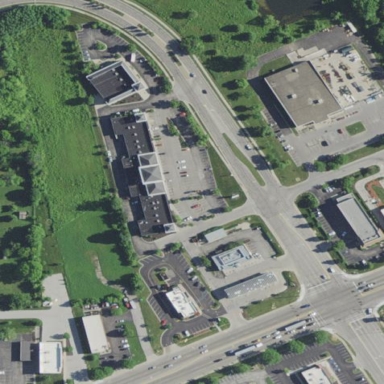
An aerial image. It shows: Retail area.